Question: In some legacy Classic ASP code, we have the following:
'''
onClick="window.open(newIntranetPath + '/taskManagement/forms/<% =step1FileName %>?taskReporting=true&uniqueId=<% Response.Write(myRs("UNIQUE_ID")) %>','view_event','status=no,resizable=yes,scrollbars=1');"
'''
The file that is being loaded into that 'Window.Open()' function is one that has JavaScript code (between script tags of course). But when the page loads in the new window, all that JavaScript is loaded as text!
It is like the '<script></script>' tags are completely ignored!

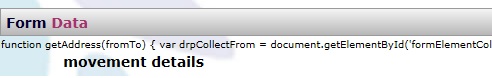
Answer: I suggest that instead of linking to a file directly, you link to an ashx handler file (passing the filename as a parameter) which gets the file and serves it with the correct mime type so that the browser knows what to do with it.
See <URL> for setting the right mime types.